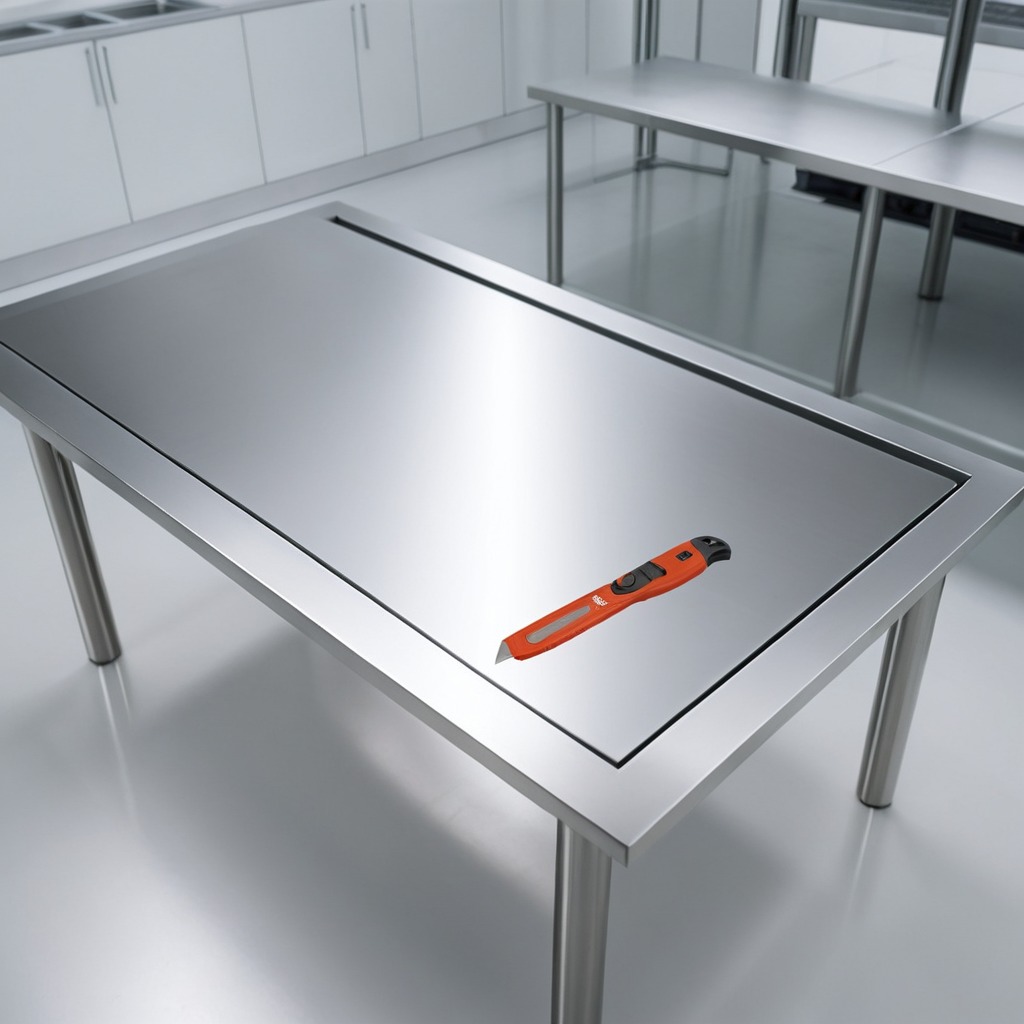
A utility knife is lying on the stainless steel table in a high-end prototyping lab.